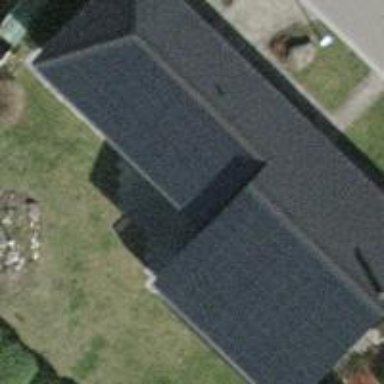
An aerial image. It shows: Detached building.